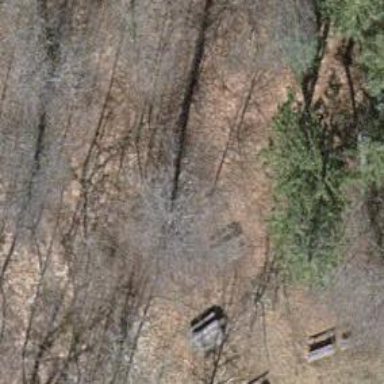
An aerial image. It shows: Picnic table located in leisure land area.